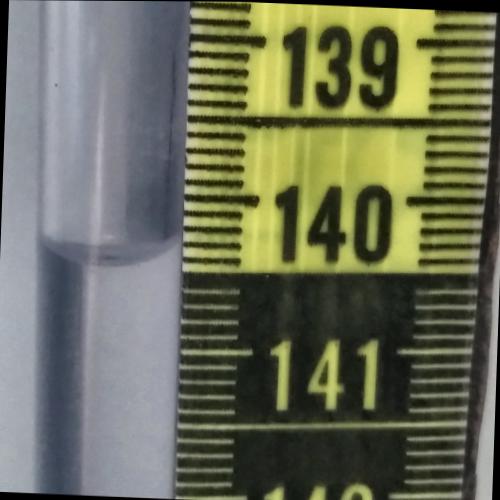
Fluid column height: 140.4 cm